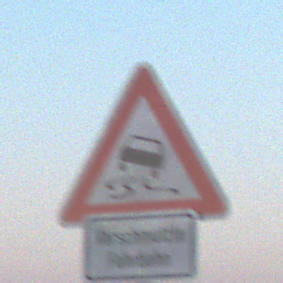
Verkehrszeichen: SchleuderOderRutschgefahr
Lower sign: HinweiseAufGefahrenDurchVerbaleAngabe4
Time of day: SunriseSunset
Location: Outdoor (Nature)
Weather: Clear
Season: Winter
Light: Natural